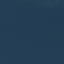
Land use / land cover: SeaLake